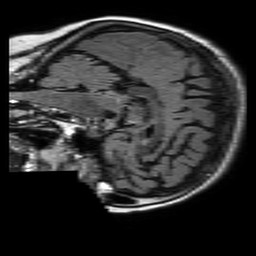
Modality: FLAIR
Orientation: sagittal
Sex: female
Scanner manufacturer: philips
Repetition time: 11 s
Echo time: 0.125 s